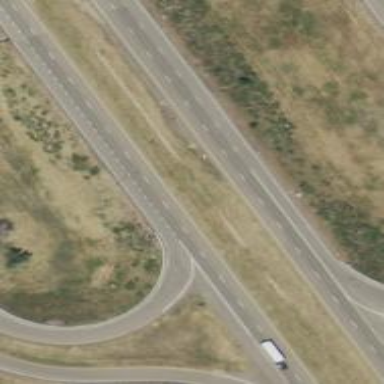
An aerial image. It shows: Motorway junction.